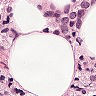
Metastatic tissue present: yes